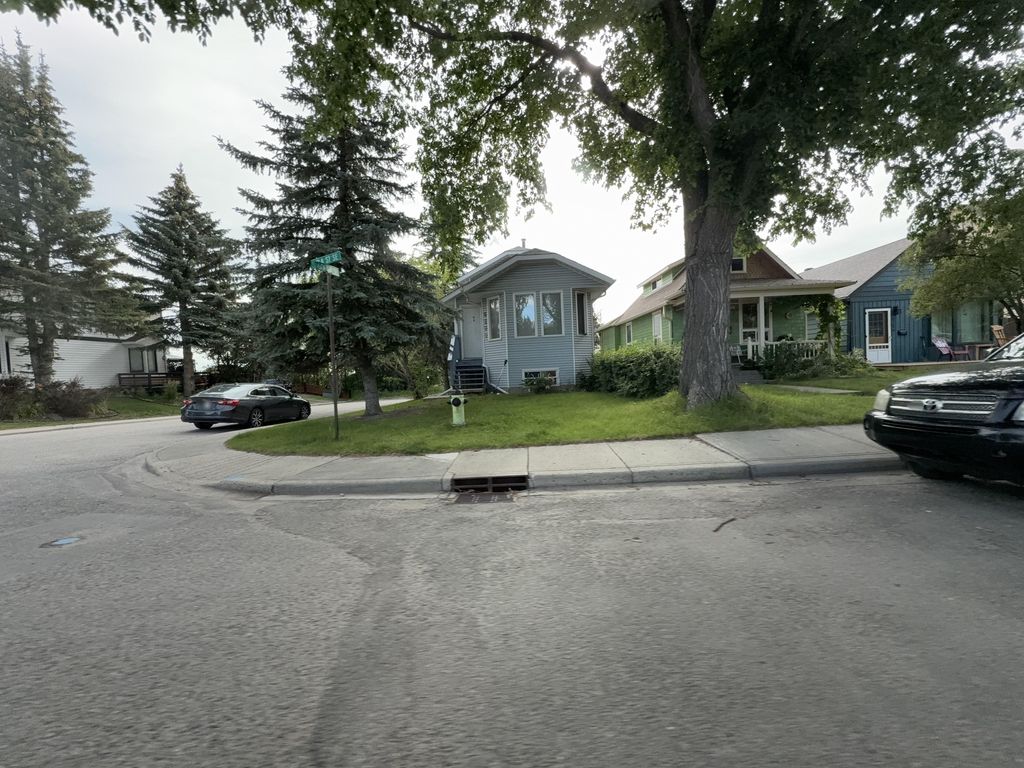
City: calgary